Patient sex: F
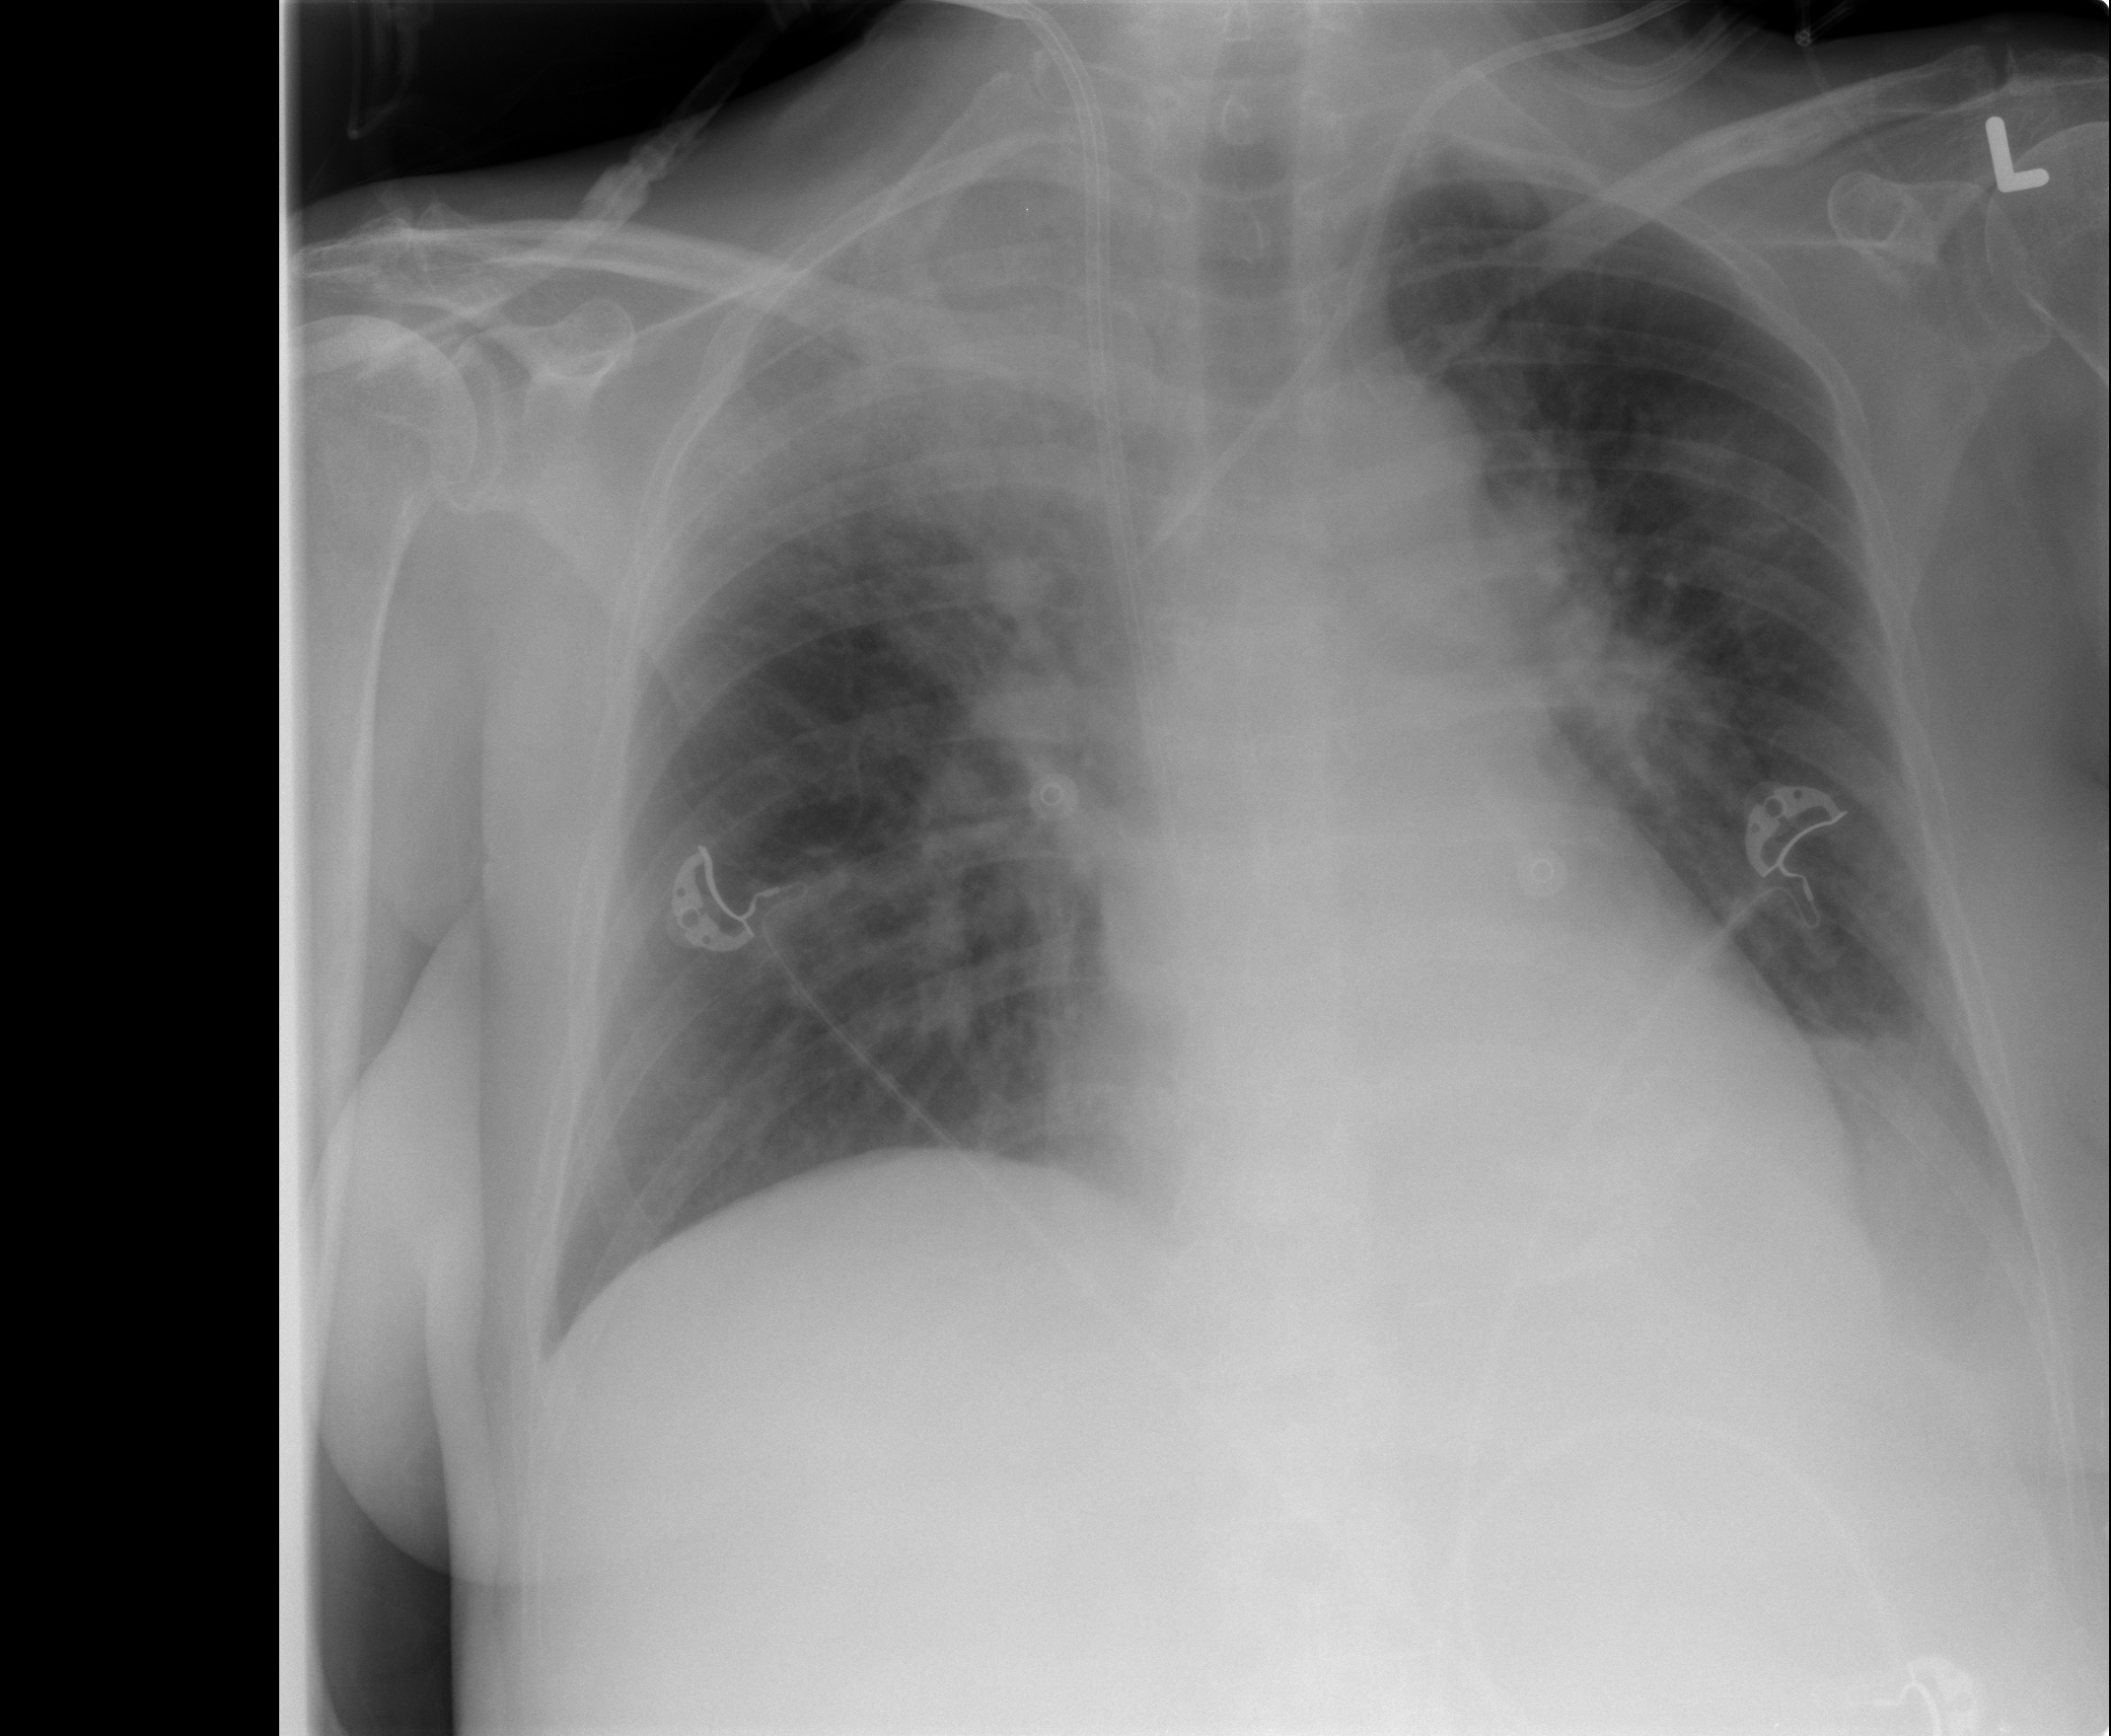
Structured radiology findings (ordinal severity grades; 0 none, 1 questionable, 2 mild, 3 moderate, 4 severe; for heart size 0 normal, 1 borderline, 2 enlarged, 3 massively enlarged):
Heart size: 0
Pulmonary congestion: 1
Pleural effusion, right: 0
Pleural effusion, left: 1
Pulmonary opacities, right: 2
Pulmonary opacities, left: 0
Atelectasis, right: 0
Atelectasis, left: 0